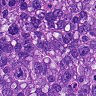
Metastatic tissue present: yes